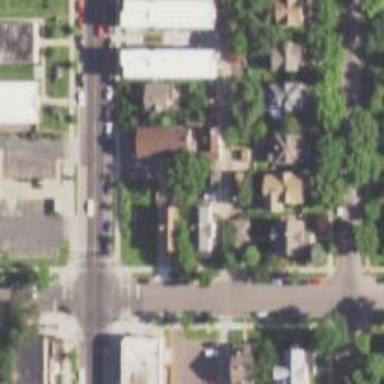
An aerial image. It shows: Alley classified as service road.